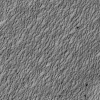
Atmospheric dust classification: not_dusty